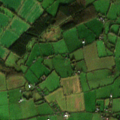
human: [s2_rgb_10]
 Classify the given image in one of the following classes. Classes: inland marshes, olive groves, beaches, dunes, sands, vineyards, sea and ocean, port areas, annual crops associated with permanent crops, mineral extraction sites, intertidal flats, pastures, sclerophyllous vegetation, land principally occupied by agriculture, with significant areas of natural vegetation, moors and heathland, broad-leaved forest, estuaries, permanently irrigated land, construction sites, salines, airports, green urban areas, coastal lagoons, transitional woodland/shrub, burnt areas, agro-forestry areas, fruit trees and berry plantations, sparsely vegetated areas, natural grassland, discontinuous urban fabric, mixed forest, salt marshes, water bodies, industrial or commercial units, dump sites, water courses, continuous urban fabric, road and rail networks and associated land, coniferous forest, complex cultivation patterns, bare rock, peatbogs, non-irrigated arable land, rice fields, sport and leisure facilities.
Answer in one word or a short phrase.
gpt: non-irrigated arable land, pastures